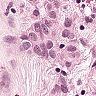
Metastatic tissue present: yes